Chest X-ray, PA view. Patient: 65 years old, sex M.
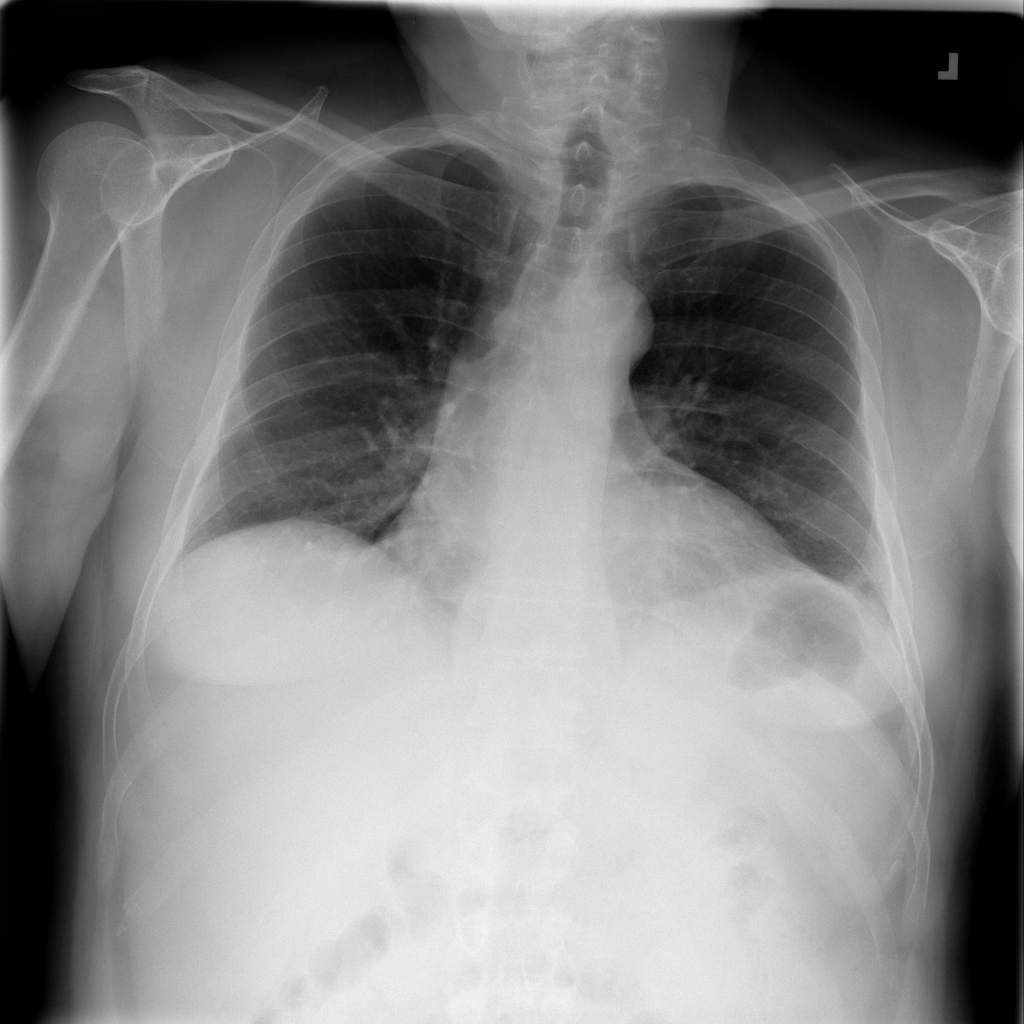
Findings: Atelectasis